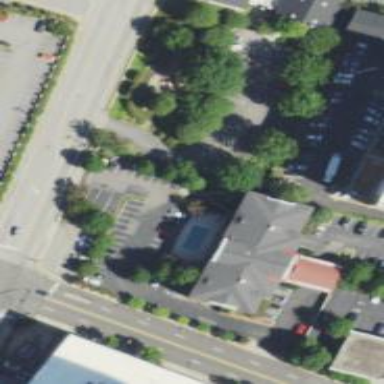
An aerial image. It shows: Hotel building.